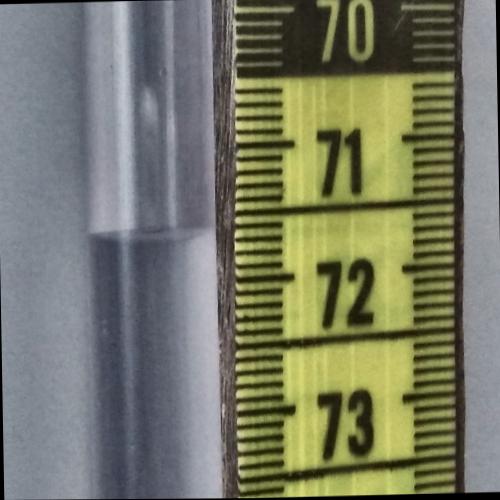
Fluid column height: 71.6 cm